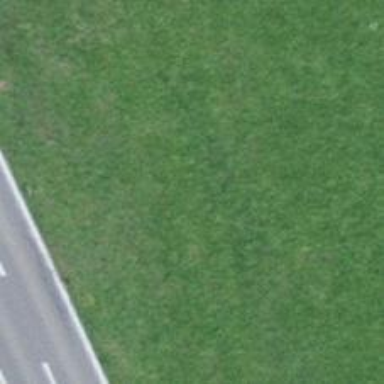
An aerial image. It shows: Secondary road with asphalt surface.